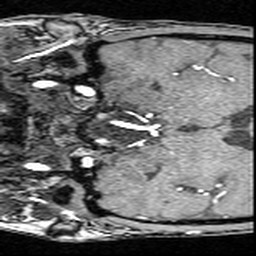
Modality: angio
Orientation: coronal
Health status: ill
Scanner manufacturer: siemens
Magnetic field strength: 3 T
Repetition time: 0.022 s
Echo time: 0.00395 s